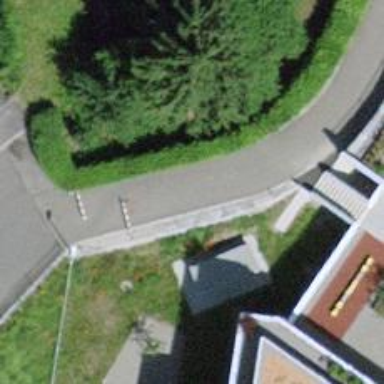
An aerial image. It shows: Gate.